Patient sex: M
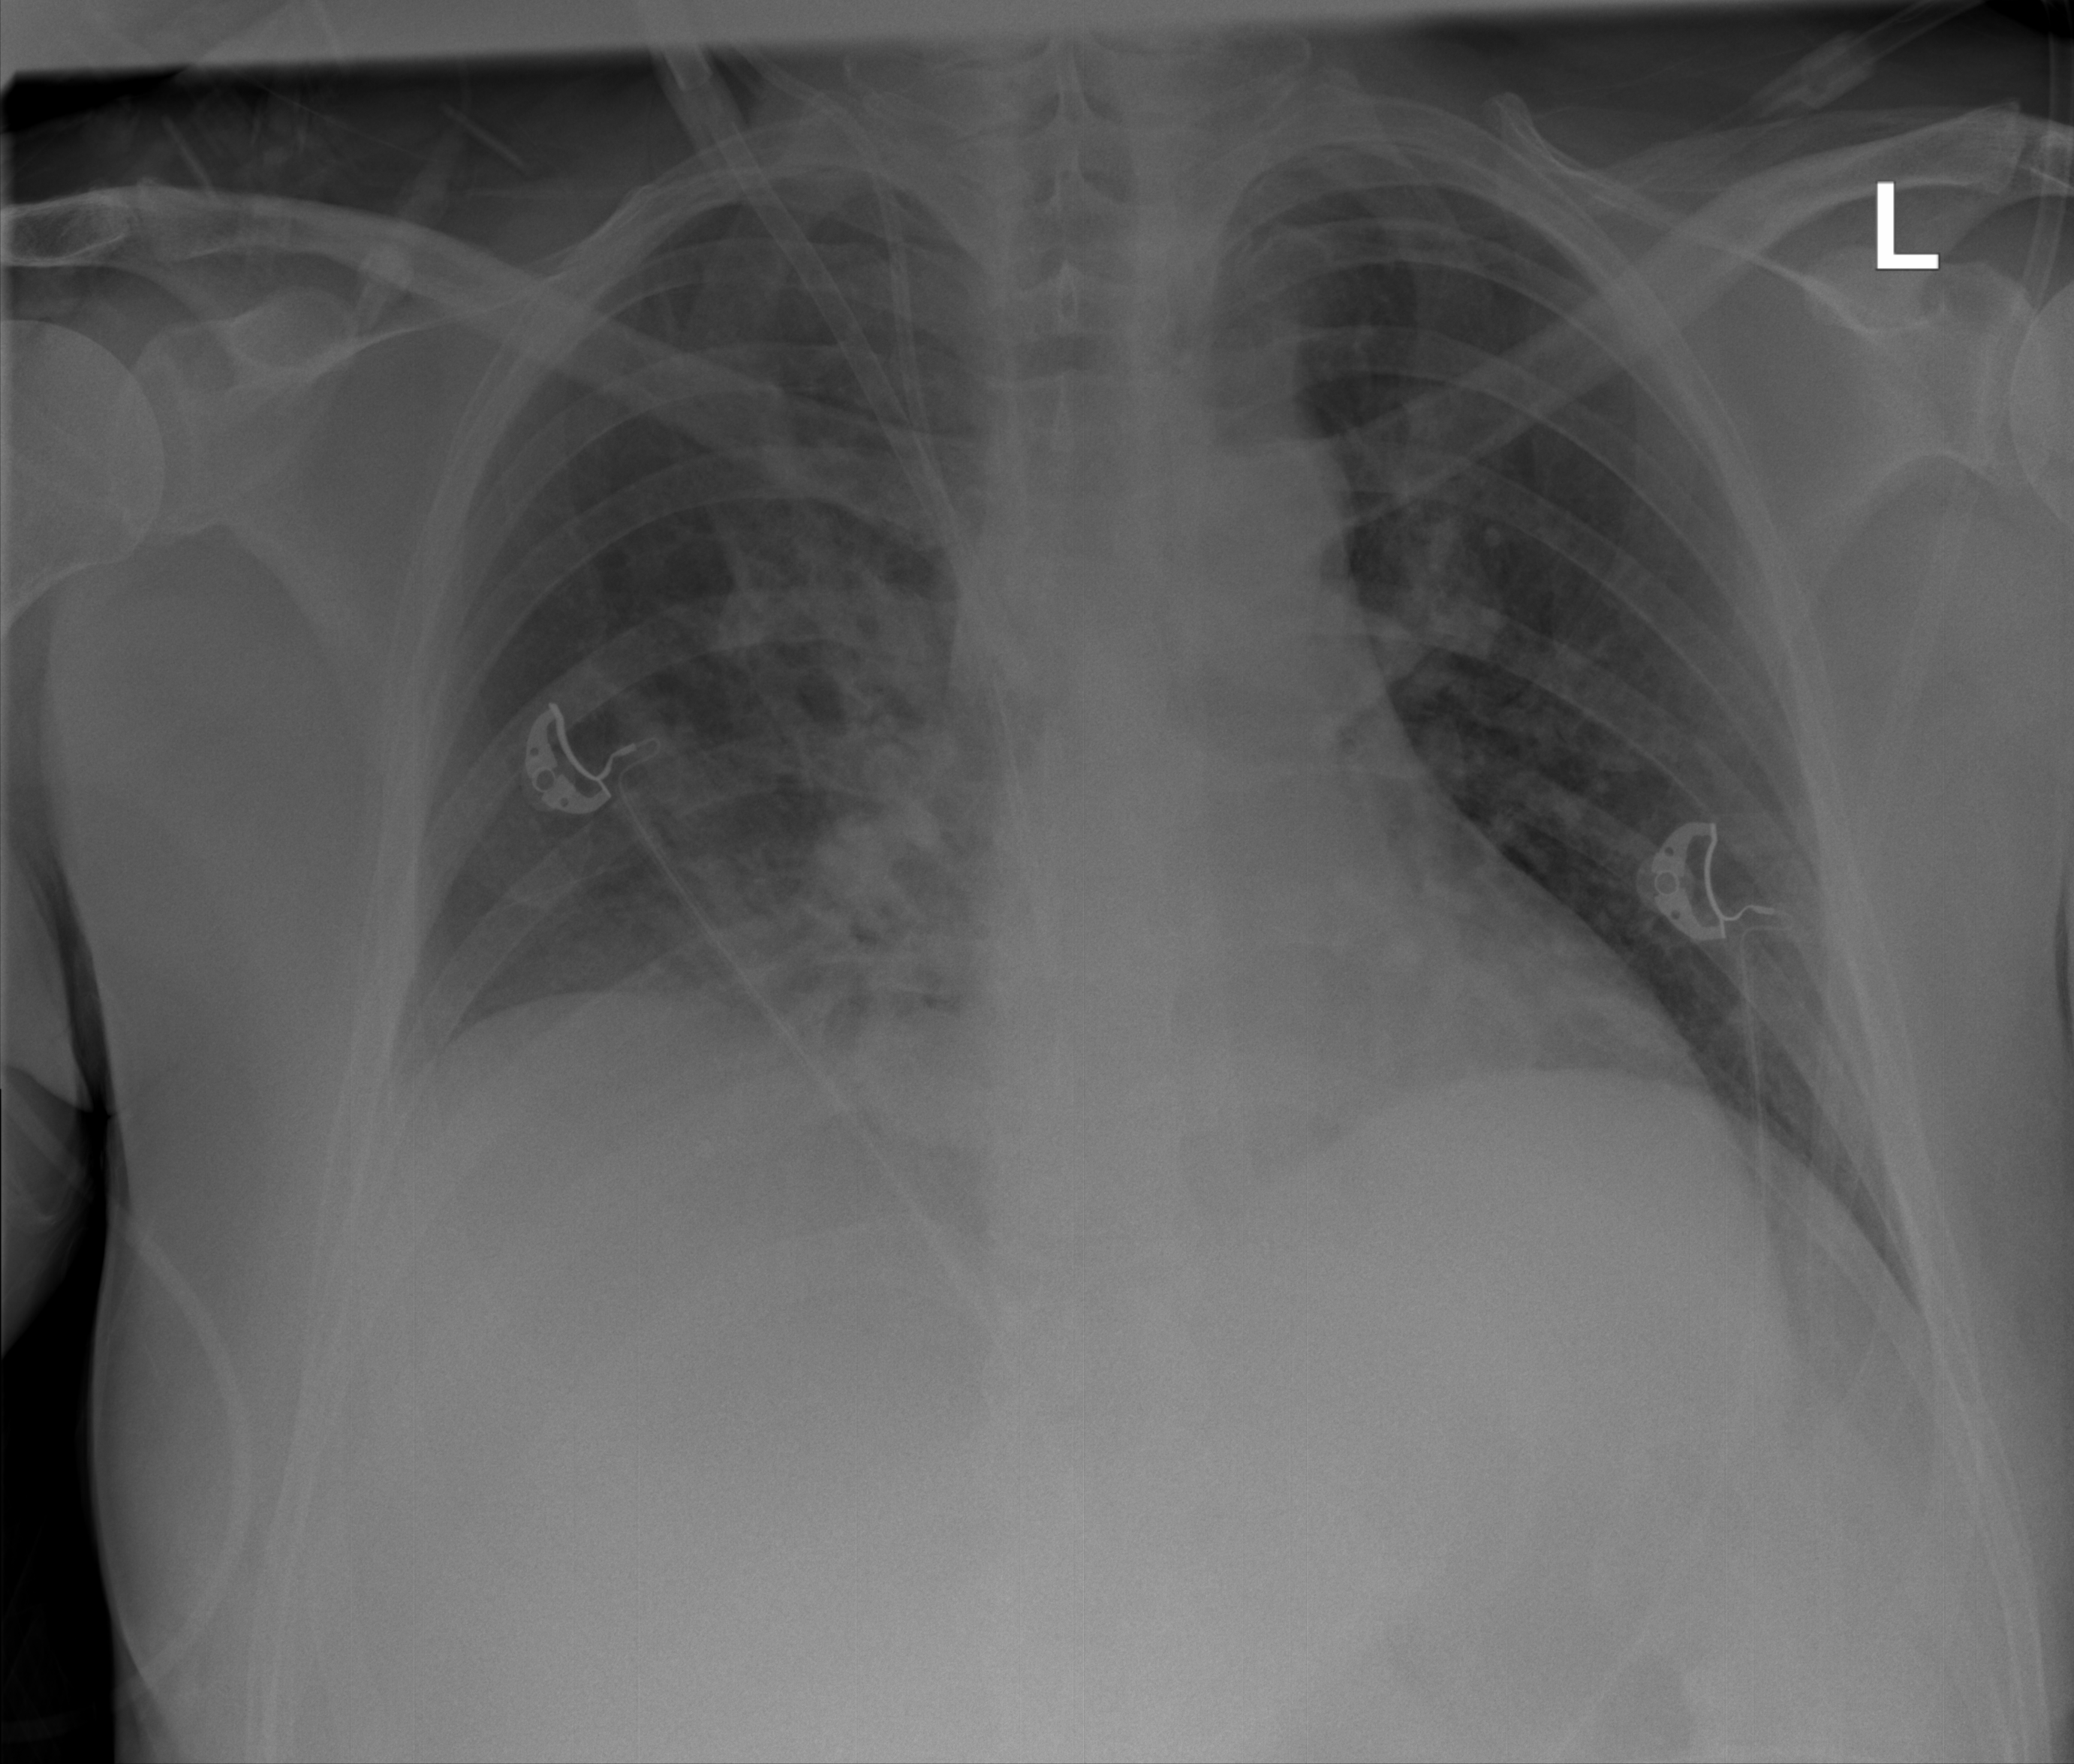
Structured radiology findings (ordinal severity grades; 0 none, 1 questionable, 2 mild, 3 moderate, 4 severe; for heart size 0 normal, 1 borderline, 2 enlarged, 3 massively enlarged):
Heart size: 0
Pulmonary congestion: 2
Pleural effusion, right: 2
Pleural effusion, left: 1
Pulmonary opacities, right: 2
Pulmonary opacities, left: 0
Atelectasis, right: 2
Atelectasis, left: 0